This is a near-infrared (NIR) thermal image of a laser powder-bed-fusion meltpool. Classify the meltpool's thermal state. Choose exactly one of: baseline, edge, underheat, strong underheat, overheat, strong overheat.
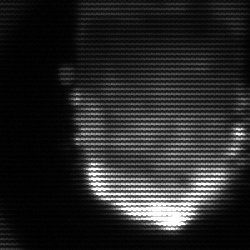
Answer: baseline